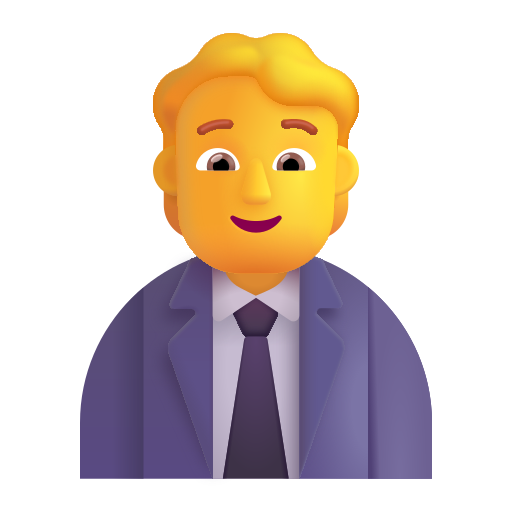
office worker color default